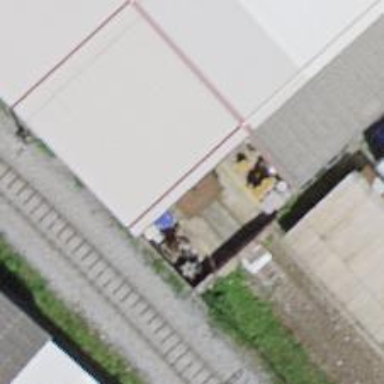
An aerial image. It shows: Abandoned railway.